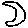
Label: moon